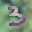
Label: 3